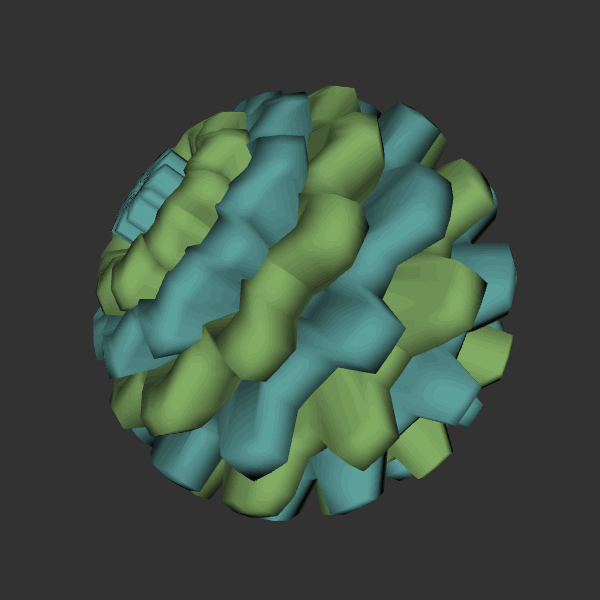
Background: dark